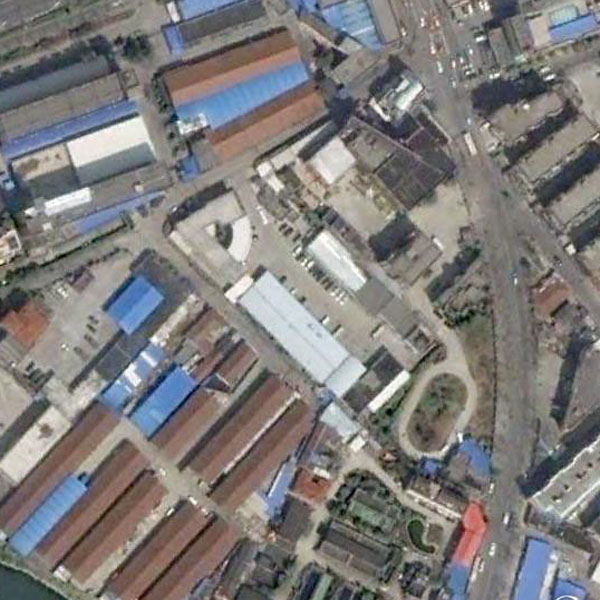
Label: Industrial